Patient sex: M
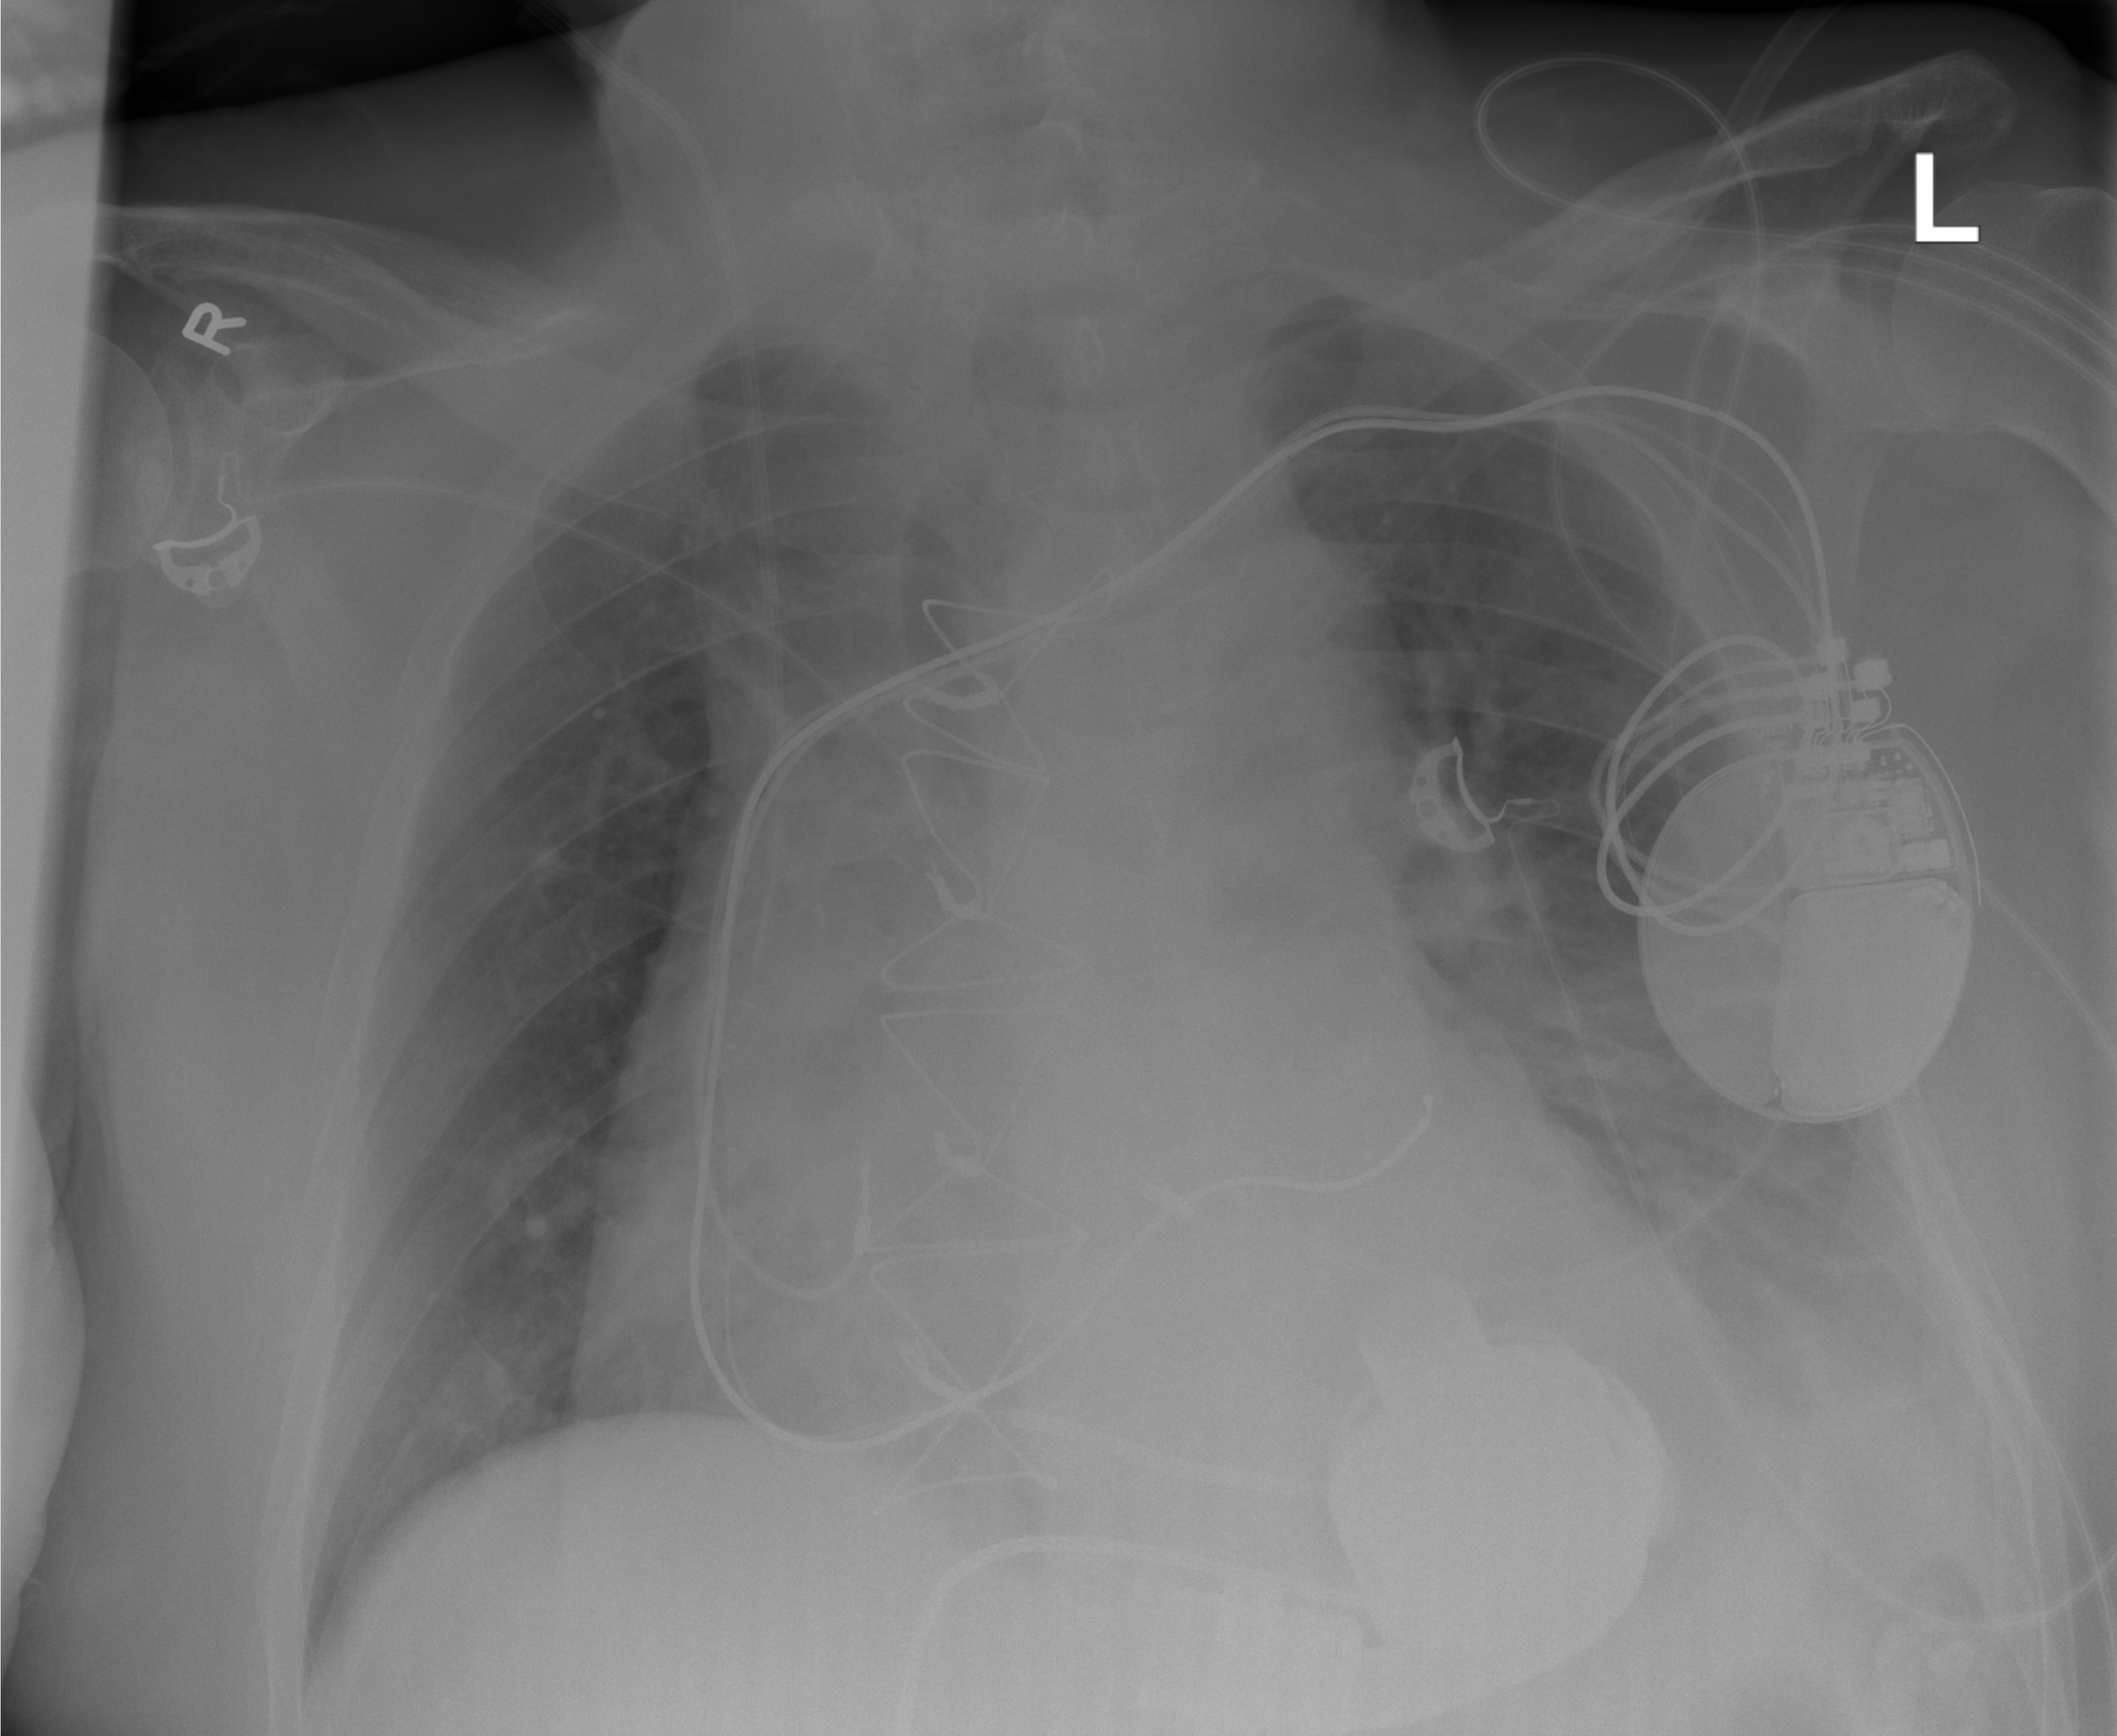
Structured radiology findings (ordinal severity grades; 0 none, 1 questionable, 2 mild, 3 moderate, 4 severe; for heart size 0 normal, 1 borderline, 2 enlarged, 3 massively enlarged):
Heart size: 3
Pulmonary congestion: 0
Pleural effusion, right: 0
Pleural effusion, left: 2
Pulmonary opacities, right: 0
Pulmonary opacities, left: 1
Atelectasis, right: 0
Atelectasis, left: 2